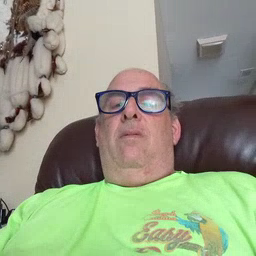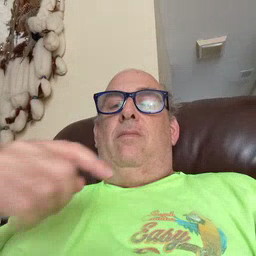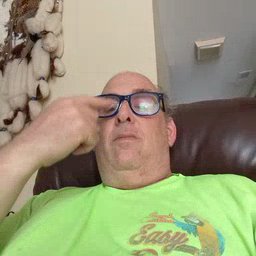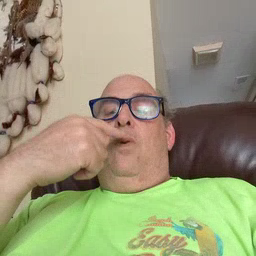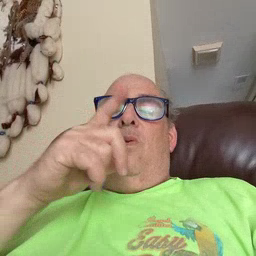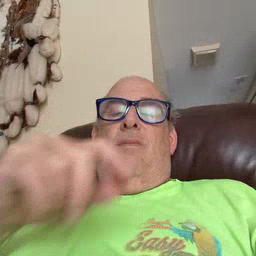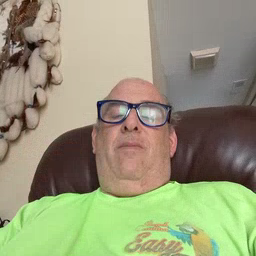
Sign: who